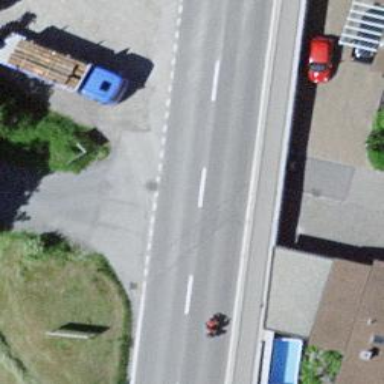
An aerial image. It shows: Primary road with asphalt surface and no sidewalk.